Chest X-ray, AP view. Patient: 55 years old, sex M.
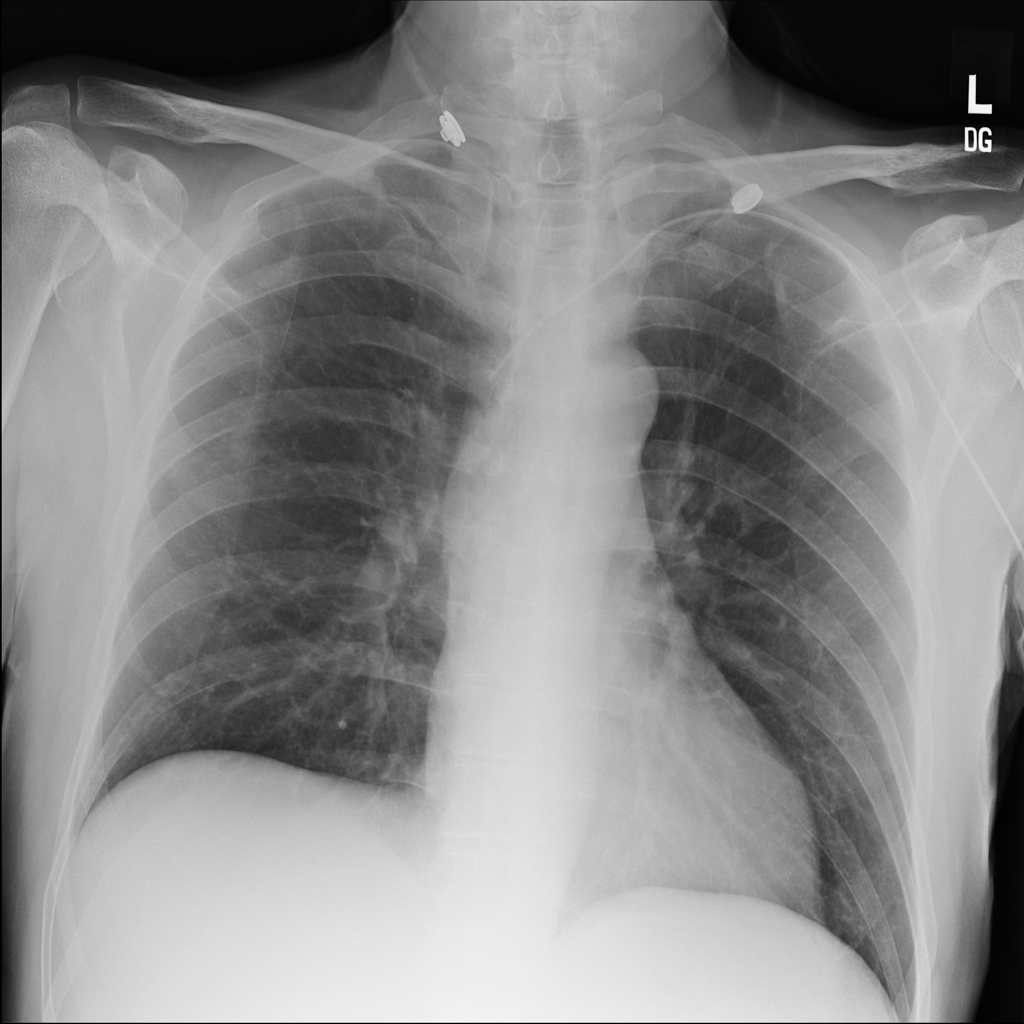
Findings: No Finding